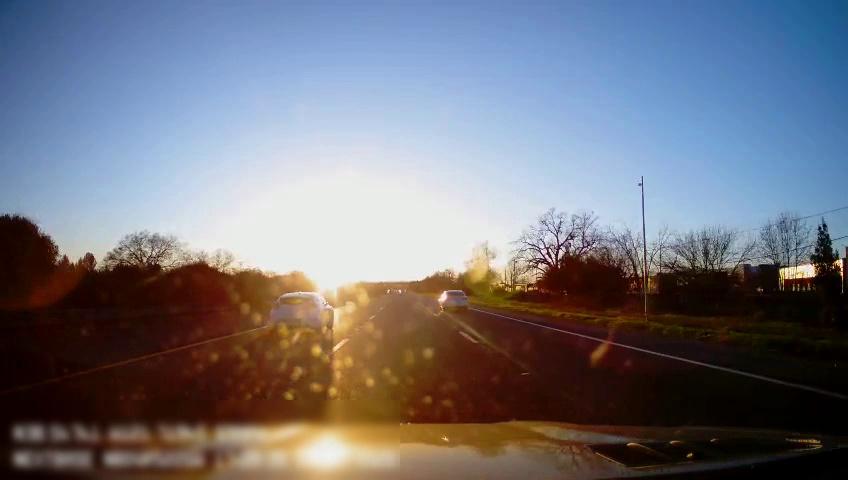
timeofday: Day
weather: Sunny
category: Drivable Space
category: Vehicles | Car
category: Vehicles | SUV
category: Lanes | Alternate Lane
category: Lanes | Current Lane
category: Lanes | Current Lane
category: Lanes | Alternate Lane